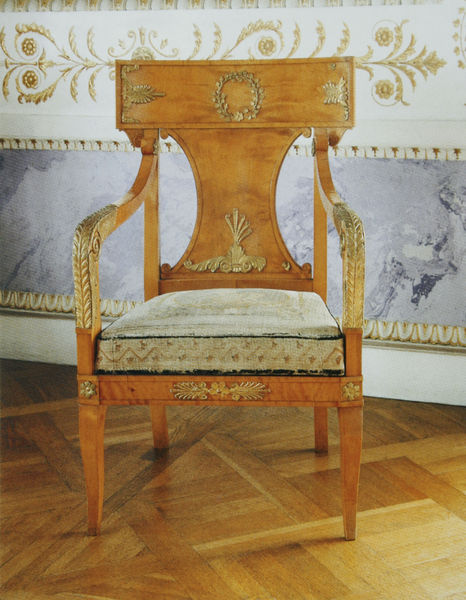
Titel: Sessel
Künstler: Carlo Rossi
Standort: St. Petersburg
Institution: Schloss Pawlowsk
Schlagwörter: blau, blätter, schatten, weiß, gelb, ocker, sitzen, blume, blumen, braun, grau, hell, holz, licht, marmor, raum, rücken, schmuck, stuhl, zimmer, schloss, beige, muster, ornament, alt, wand, band, barock, samt, silber, sockel, bild, holzstuhl, möbel, rückenlehne, zweige, boden, gold, sessel, stickerei, stoff, klassizismus, saum, gotik, renaissance, ranken, armlehne, lehne, fußboden, parkett, formen, französisch, lehnen, kissen, bezug, bordüre, polster, tapete, dekor, floral, ornamente, stuhllehne, verzierung, lciht, stuck, parkettboden, marmorsockel, marmoriert, foto, fotografie, photographie, messing, lehnstuhl, medaillon, form, jugenstil, napoleon, kranz, lorbeer, lorbeerkranz, intarsien, schnitzerei, photo, fries, biedermeier, schnörkel, armlehnen, farbfoto, rosette, polsterung, residenz, stuhlbein, antik, historismus, wien, golden, polsterstuhl, einrichtung, empire, sitzfläche, textil, ornamentik, fotographie, design, wohnen, buche, möbelstück, verzierungen, beschläge, sitzpolster, sitzmöbel, mäander, klassizistisch, gemütlich, arabeske, klassiszismus, palmette, louis, bonaparte, polstersessel, sesel, flechtband, armsessel, drolerien, wandfries, karolinger, egold, hfrqia, interiuer, parkeltt, polater, poslter, old, art dekor, arkett, essing, 1600, 1800, 19.jahrhundert, 1700, arabseske, beschlagen mit messing, helles holz, rockokko, stuhl jugendstil, rückenlegne